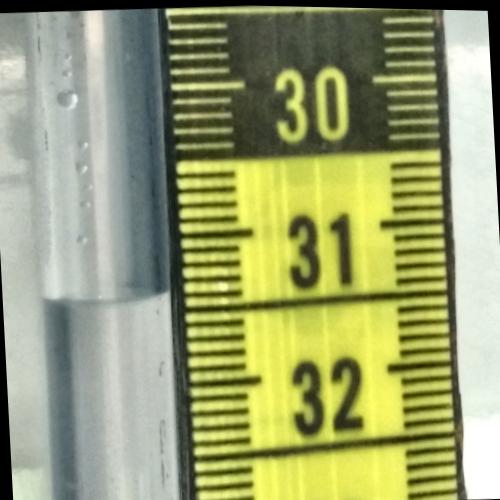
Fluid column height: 31.4 cm